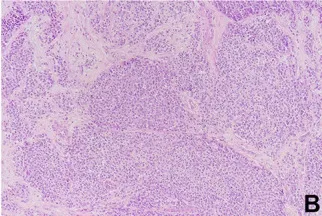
Histological findings and immunohistochemical staining of the cardiac lesion. (B) Fibrous separation was notable (x100).
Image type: pathology (immunostaining)